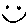
Label: smiley face